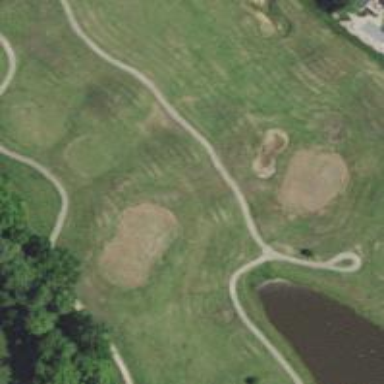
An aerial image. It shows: Path used for both walking and golf.